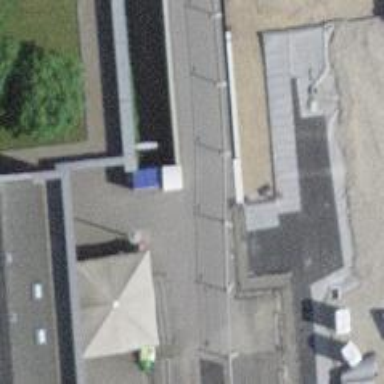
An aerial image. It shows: Path tunnel through building passage.